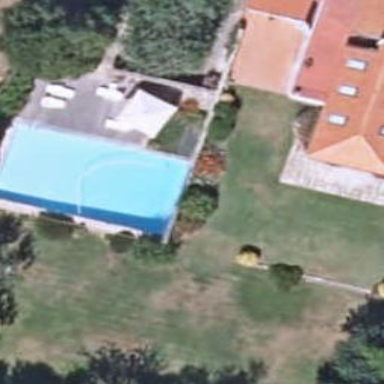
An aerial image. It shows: Swimming pool located in leisure land.